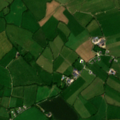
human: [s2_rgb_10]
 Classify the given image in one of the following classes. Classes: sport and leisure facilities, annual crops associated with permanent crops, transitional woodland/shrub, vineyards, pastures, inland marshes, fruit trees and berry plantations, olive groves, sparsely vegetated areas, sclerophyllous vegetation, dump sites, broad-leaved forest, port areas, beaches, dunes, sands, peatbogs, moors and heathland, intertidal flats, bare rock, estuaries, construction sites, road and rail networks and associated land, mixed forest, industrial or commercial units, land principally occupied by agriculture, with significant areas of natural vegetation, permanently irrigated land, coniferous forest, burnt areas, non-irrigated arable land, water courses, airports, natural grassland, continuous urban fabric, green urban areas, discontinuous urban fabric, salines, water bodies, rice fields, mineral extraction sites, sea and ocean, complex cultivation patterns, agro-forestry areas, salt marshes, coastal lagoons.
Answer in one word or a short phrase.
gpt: pastures, complex cultivation patterns